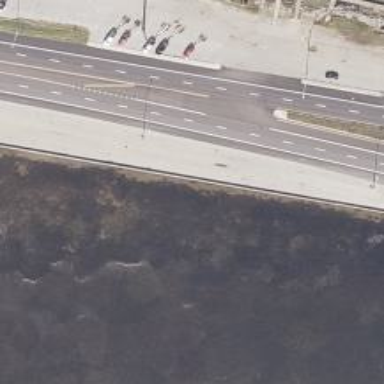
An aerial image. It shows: Primary link highway with asphalt surface.